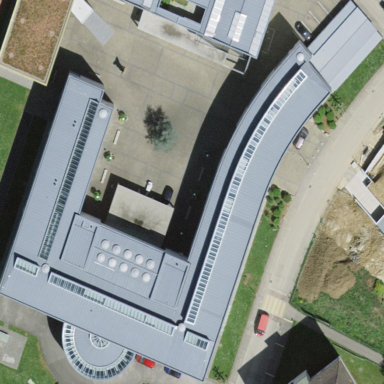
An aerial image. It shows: School building.